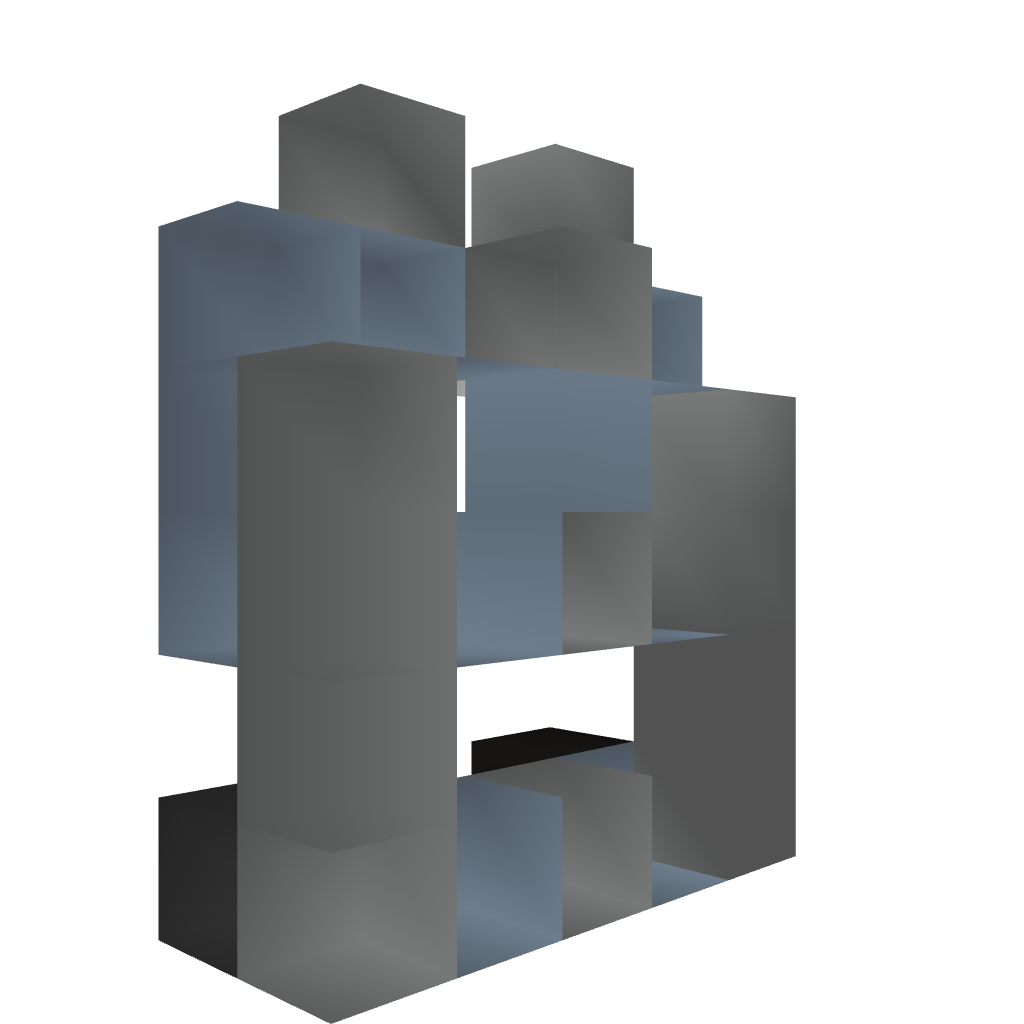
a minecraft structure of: Medieval Fisherman's House